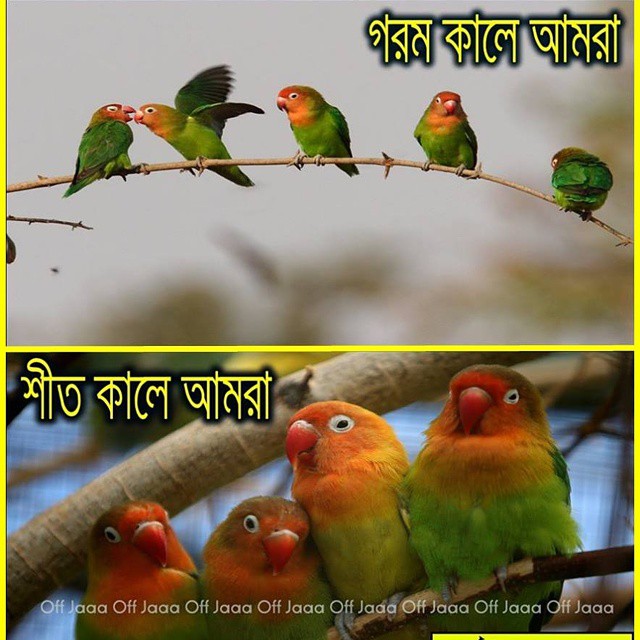
Caption: গরম কালে আমরা  শীত কালে আমরা
Label: non-hate